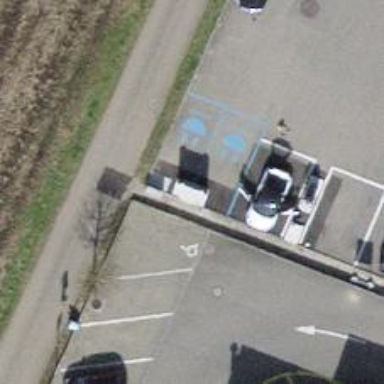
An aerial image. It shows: Charging station.